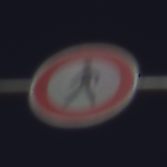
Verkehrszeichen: VerbotFussgaenger
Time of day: MorningAfternoon
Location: Outdoor (RoadRail)
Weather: Clear
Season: NotSpecified
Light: Natural